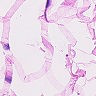
Metastatic tissue present: no